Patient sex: F
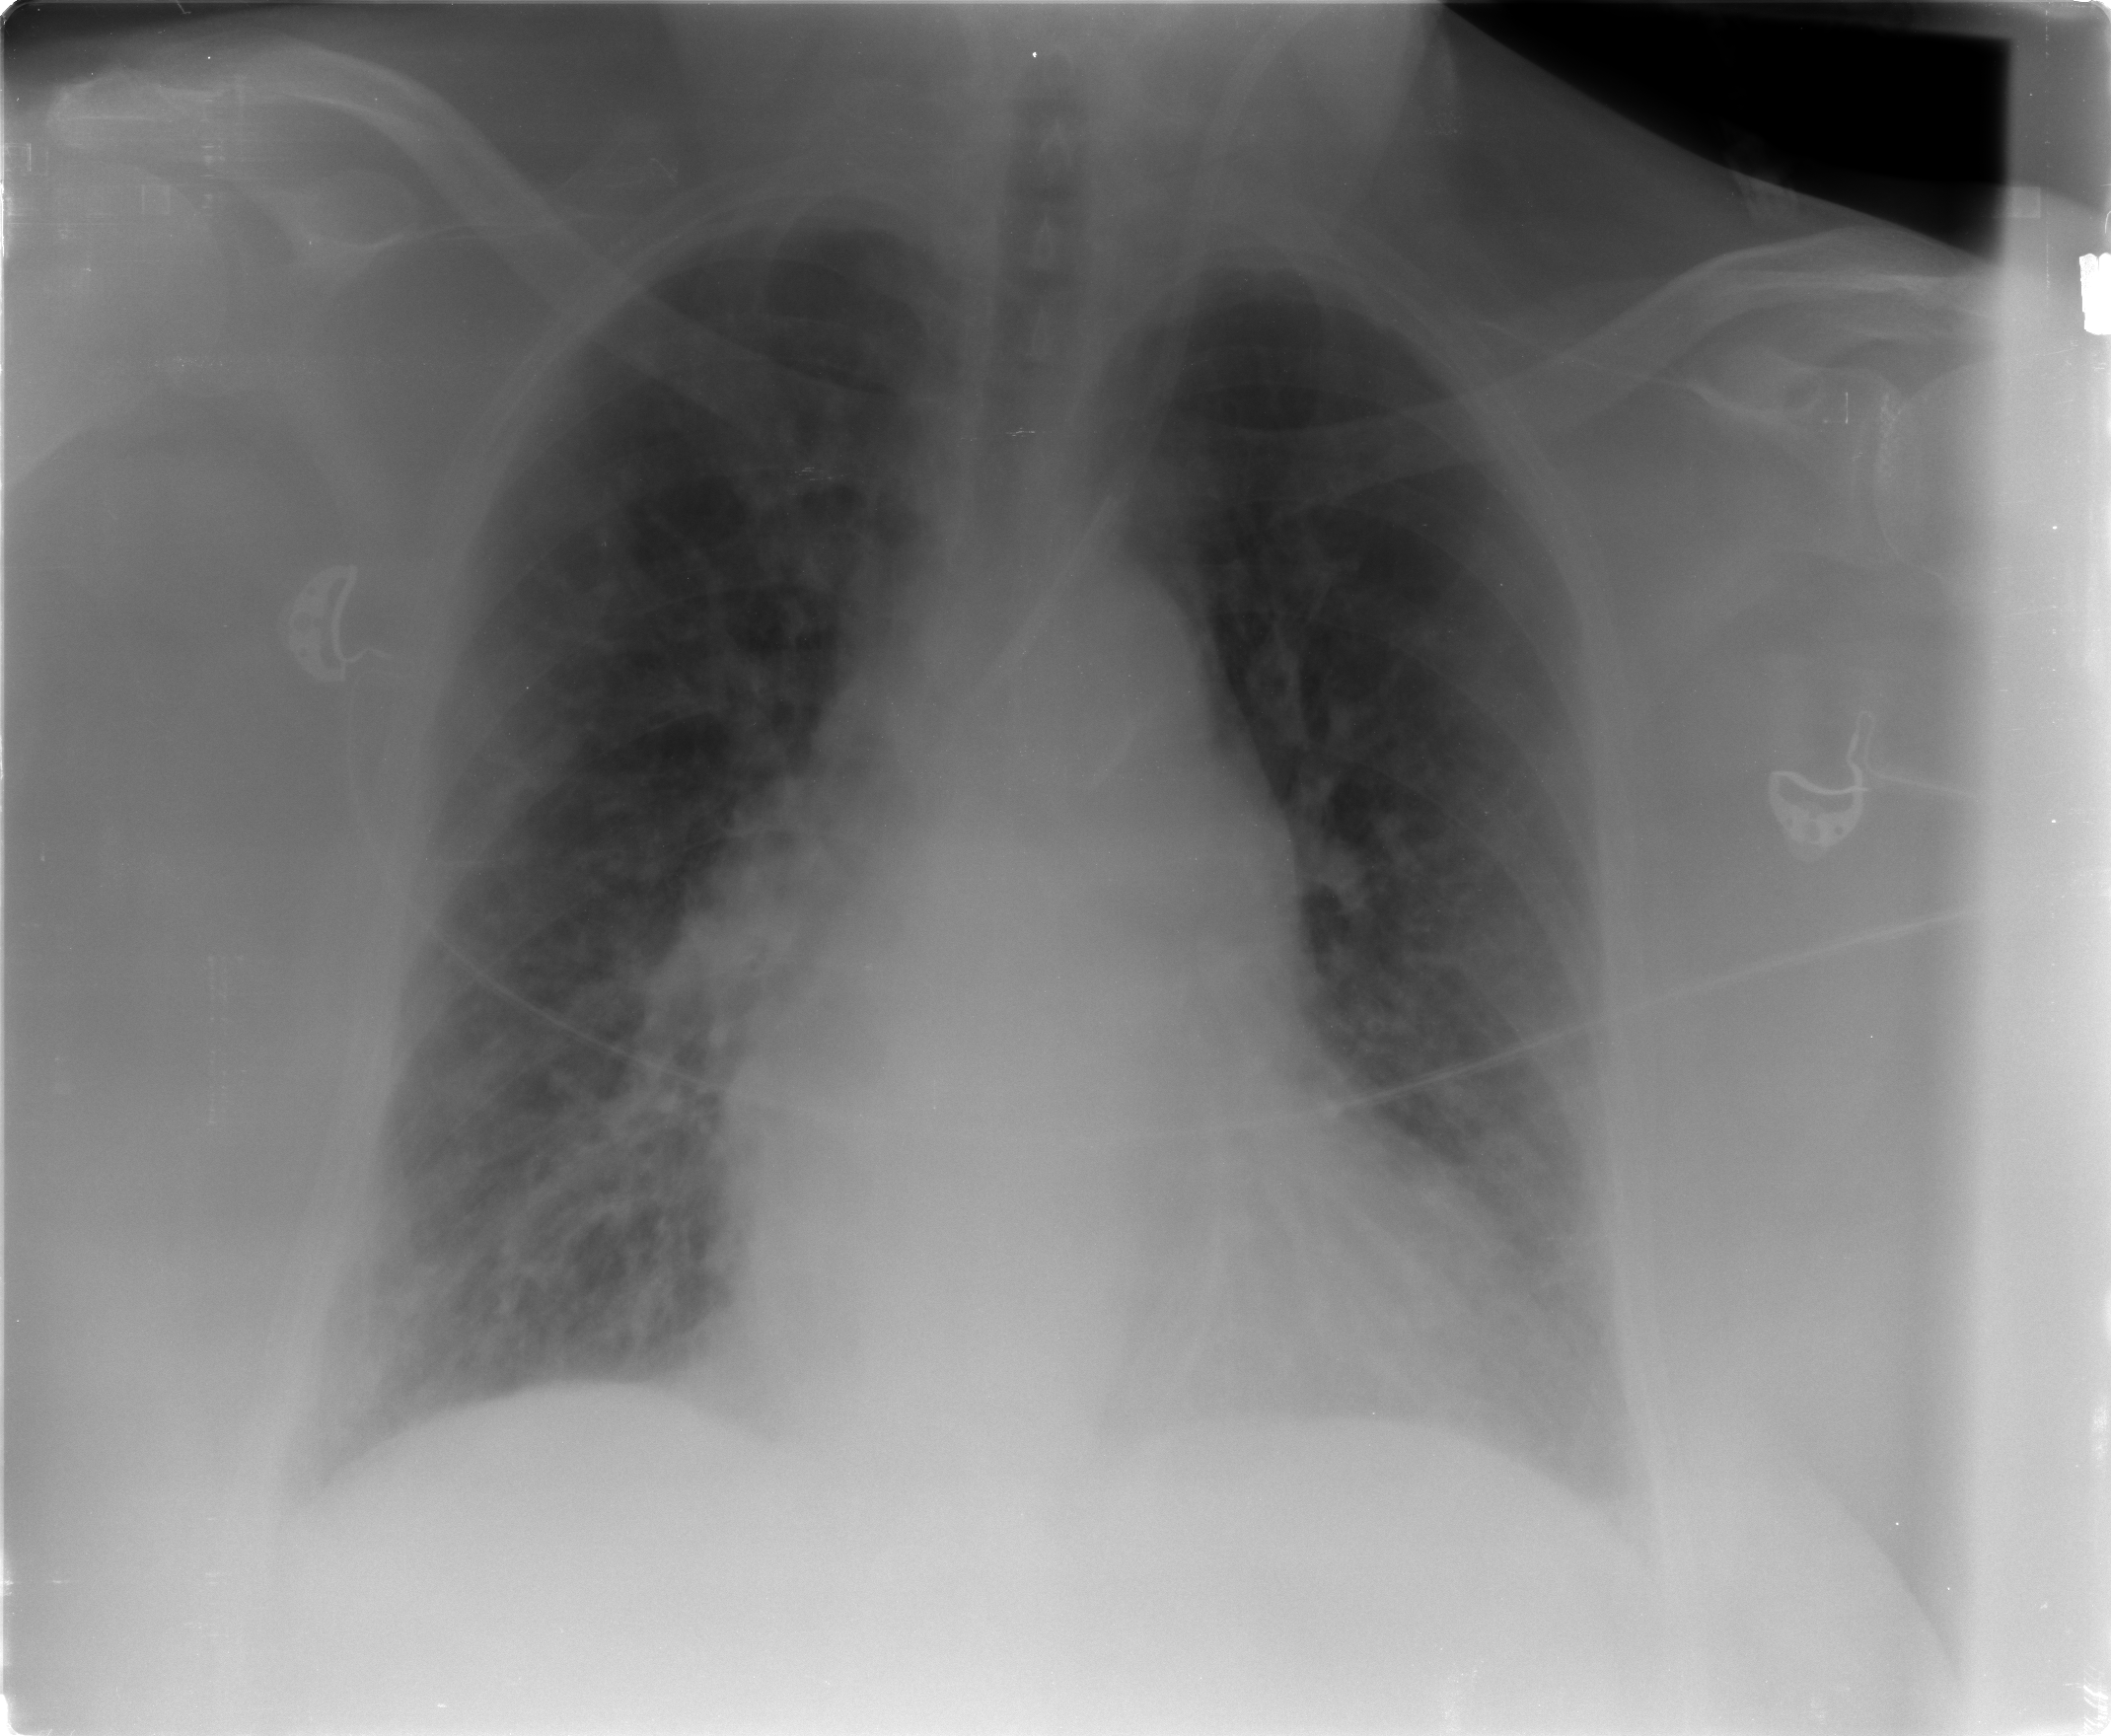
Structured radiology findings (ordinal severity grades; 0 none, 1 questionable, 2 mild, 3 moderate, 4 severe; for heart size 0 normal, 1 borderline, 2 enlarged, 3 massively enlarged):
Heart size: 1
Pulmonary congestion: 3
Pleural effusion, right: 1
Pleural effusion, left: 1
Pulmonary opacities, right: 2
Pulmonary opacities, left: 2
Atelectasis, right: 1
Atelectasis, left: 2